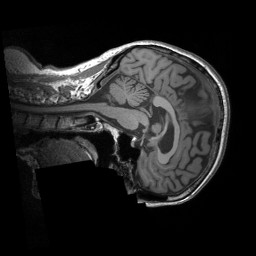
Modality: T1w
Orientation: sagittal
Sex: female
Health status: ill
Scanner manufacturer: siemens
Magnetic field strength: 3 T
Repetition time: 1.66 s
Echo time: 0.00254 s